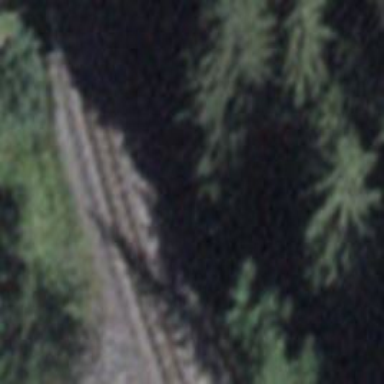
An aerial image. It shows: Narrow-gauge railway with electrified contact line.